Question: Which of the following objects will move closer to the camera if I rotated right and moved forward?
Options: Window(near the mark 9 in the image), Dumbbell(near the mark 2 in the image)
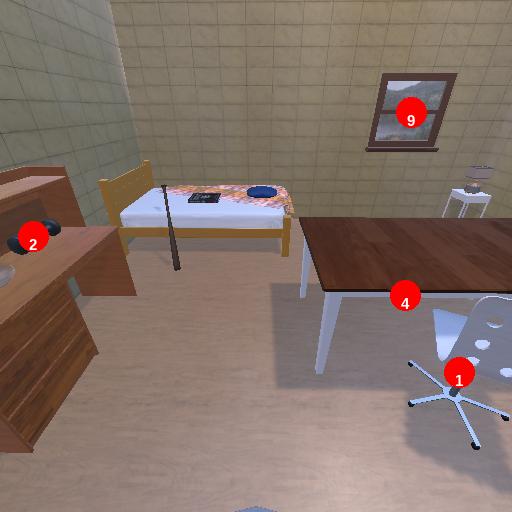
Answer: Window(near the mark 9 in the image)